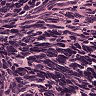
Metastatic tissue present: no